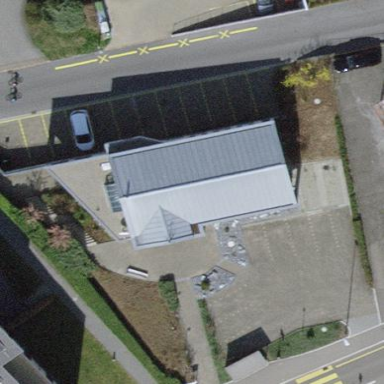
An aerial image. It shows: Building serving as place of worship.